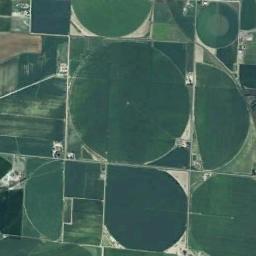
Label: circular_farmland